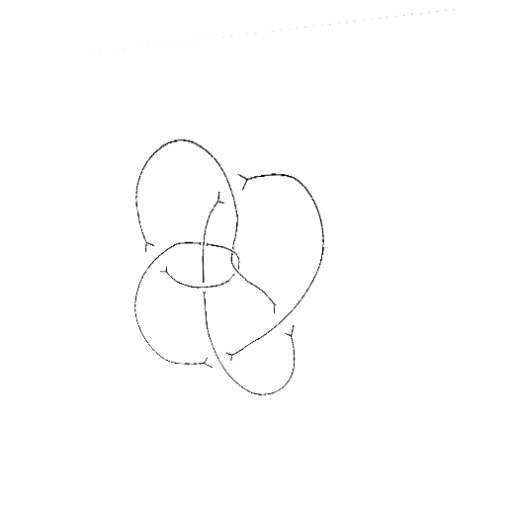
Crossing number: 8